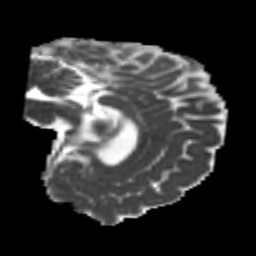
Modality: MD
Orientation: sagittal
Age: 24
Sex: male
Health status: healthy
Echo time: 0.074 s